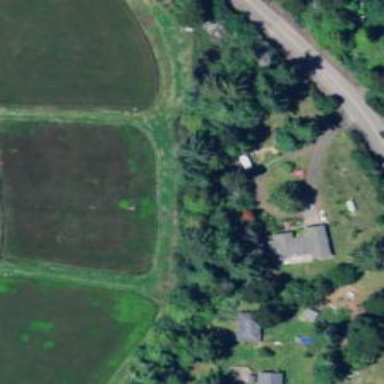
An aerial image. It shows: Farmland with cranberries as the main crop.